Field crop: maize
Growth stage: 2
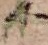
Species: atriplex